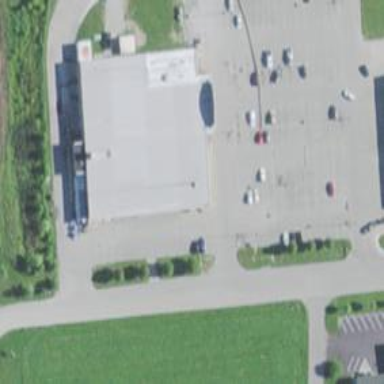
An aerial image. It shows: Supermarket building.